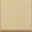
Piece: xx